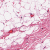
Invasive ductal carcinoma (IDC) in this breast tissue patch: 0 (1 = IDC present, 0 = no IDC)